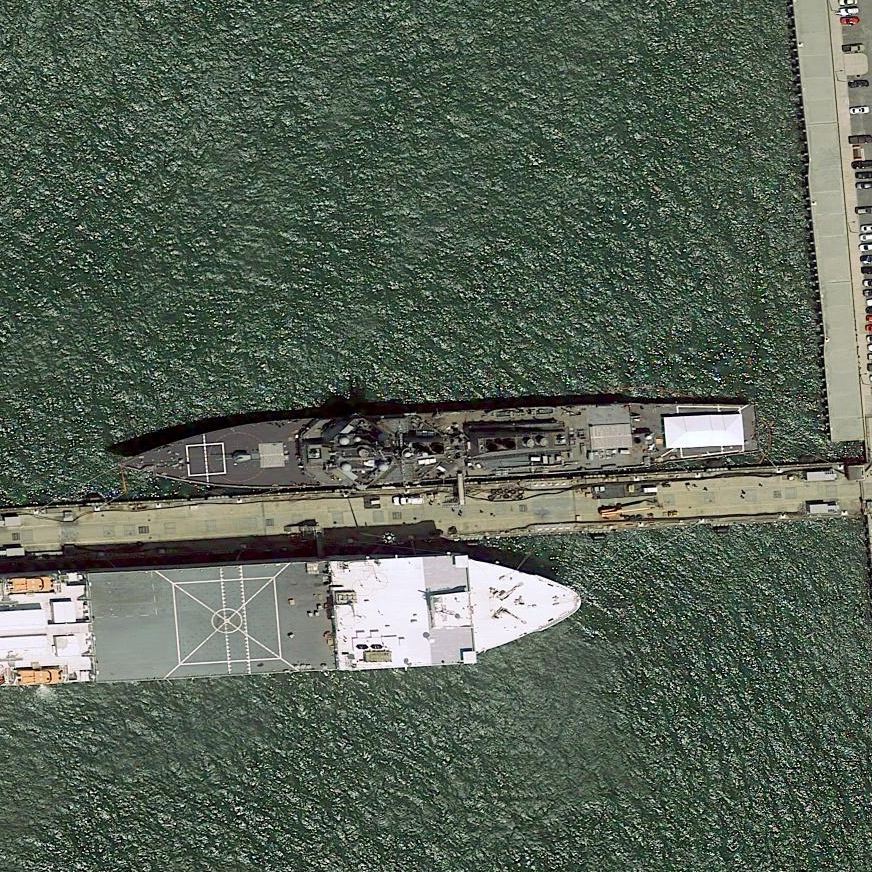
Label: destroyer